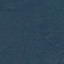
Land use / land cover: Forest